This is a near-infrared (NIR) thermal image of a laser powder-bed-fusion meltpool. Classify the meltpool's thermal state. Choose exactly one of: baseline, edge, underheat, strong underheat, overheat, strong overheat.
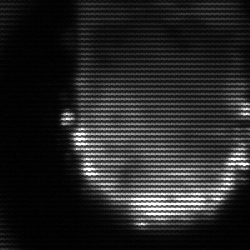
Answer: baseline